Field crop: tomato
Growth stage: 2
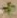
Species: solanum